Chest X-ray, PA view. Patient: 54 years old, sex F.
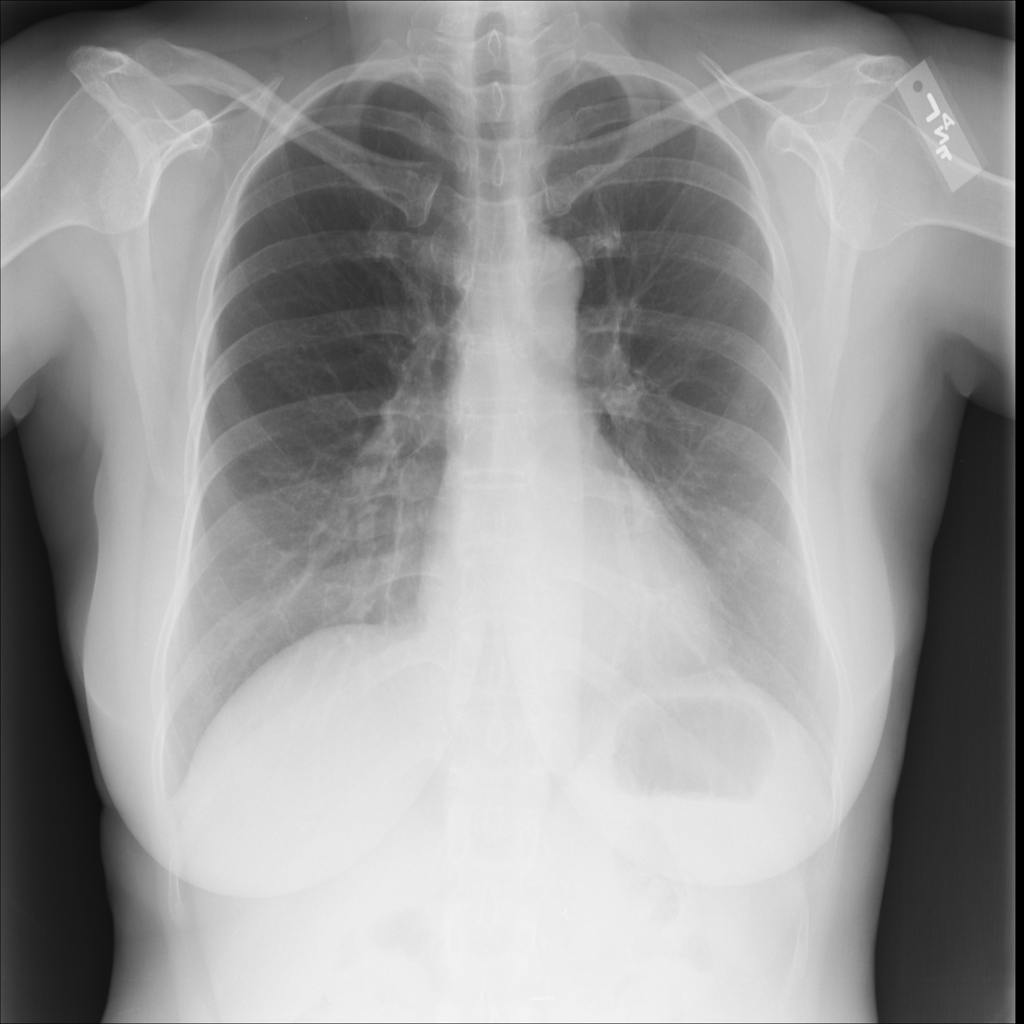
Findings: No Finding